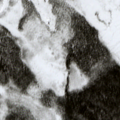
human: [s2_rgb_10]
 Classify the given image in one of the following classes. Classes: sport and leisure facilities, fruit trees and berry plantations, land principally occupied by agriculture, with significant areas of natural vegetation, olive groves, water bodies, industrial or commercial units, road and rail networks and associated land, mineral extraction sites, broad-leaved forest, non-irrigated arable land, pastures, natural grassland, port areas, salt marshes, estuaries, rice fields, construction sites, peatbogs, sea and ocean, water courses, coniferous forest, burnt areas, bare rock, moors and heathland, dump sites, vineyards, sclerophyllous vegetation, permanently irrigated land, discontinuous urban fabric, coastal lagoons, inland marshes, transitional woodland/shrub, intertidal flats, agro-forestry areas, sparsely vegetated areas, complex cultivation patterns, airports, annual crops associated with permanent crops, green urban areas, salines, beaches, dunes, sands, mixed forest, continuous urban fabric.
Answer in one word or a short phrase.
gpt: coniferous forest, transitional woodland/shrub, peatbogs